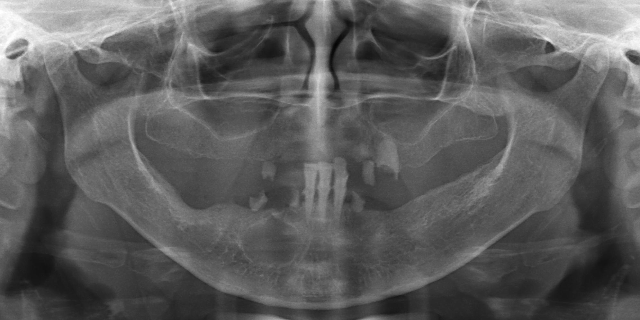
adult